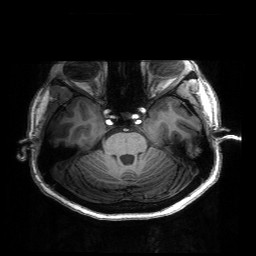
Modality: T1w
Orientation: coronal